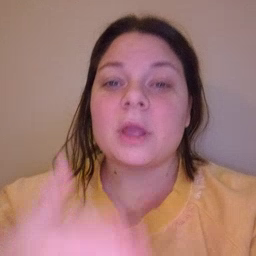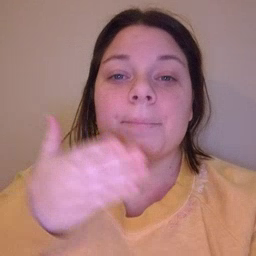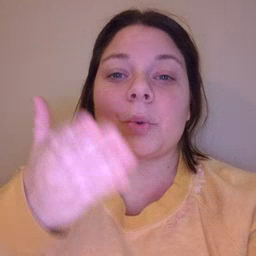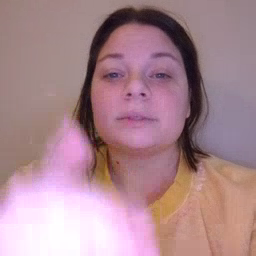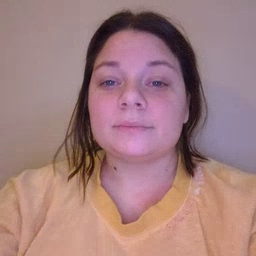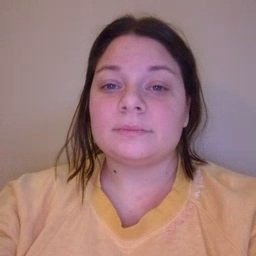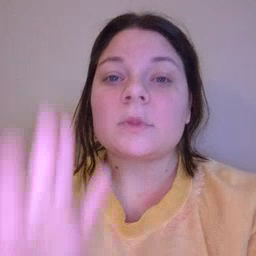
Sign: boat